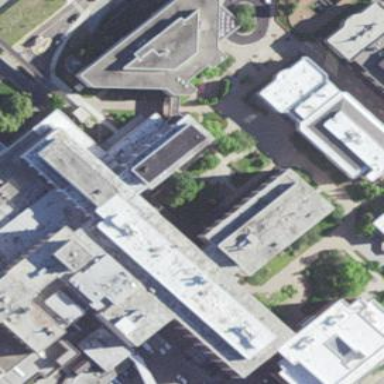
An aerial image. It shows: View of university building.